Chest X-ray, AP view. Patient: 81 years old, sex M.
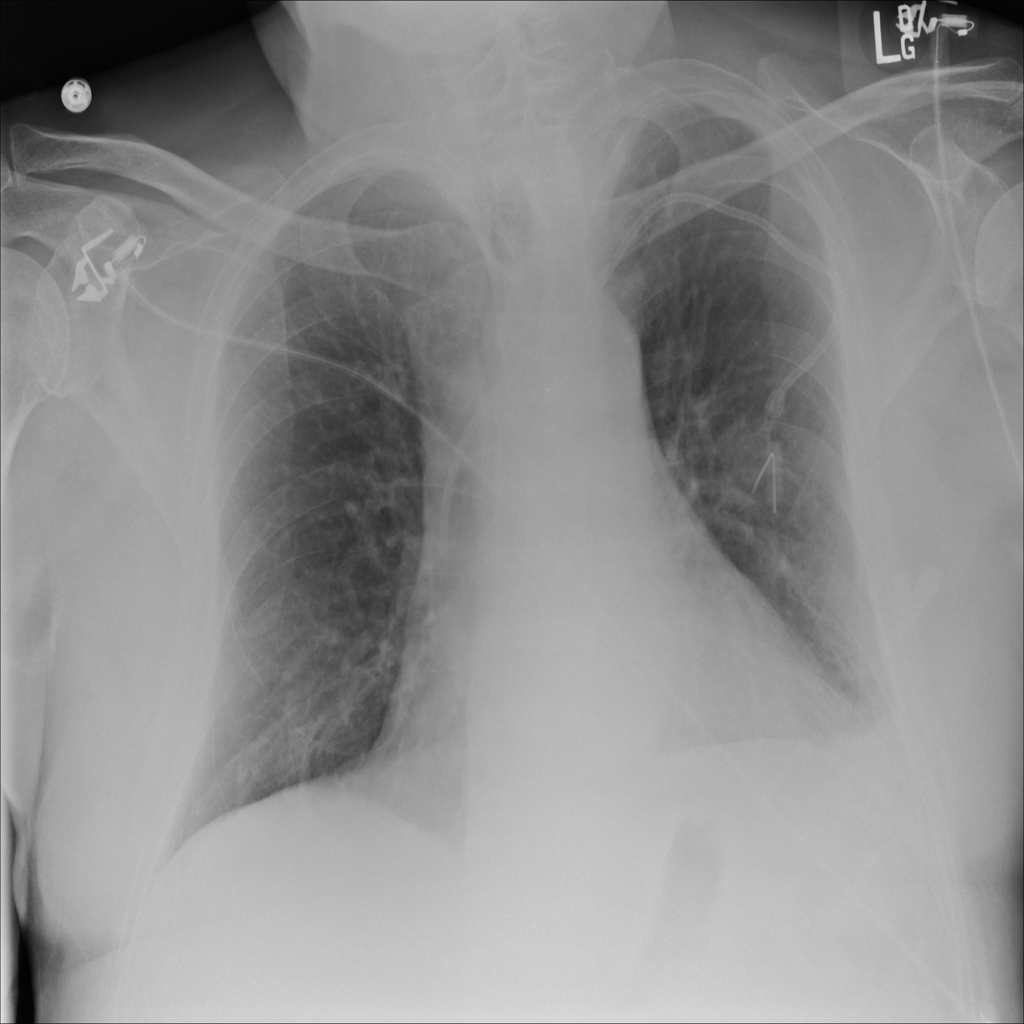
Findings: No Finding